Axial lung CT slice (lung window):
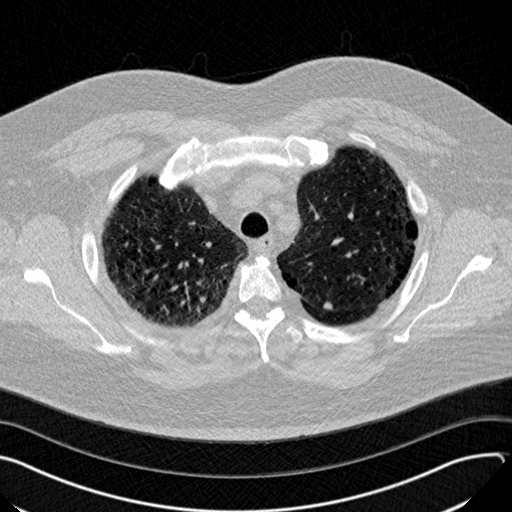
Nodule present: yes
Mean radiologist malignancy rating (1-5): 3.25